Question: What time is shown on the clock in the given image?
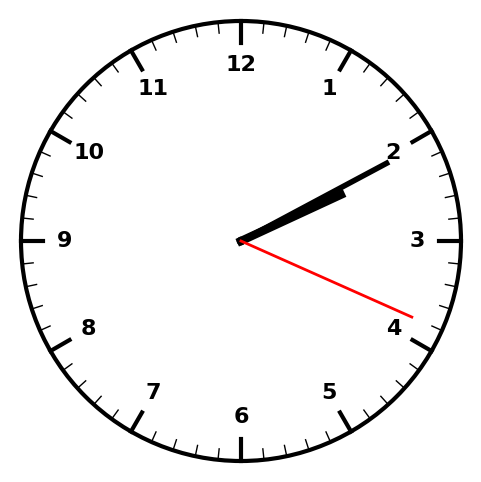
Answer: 02:10:19